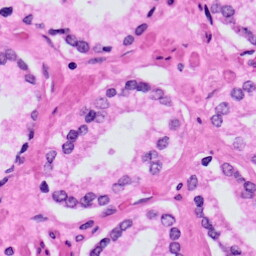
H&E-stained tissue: Prostate